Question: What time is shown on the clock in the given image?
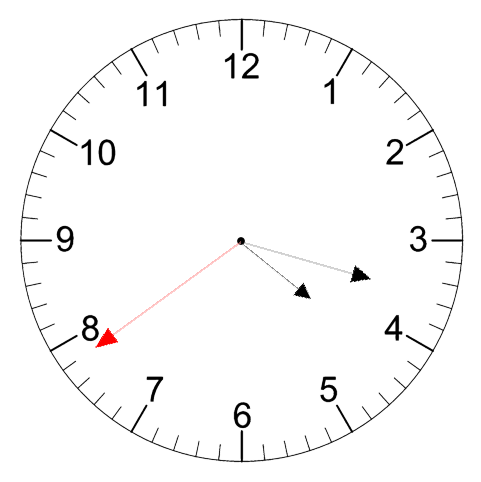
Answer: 04:17:39